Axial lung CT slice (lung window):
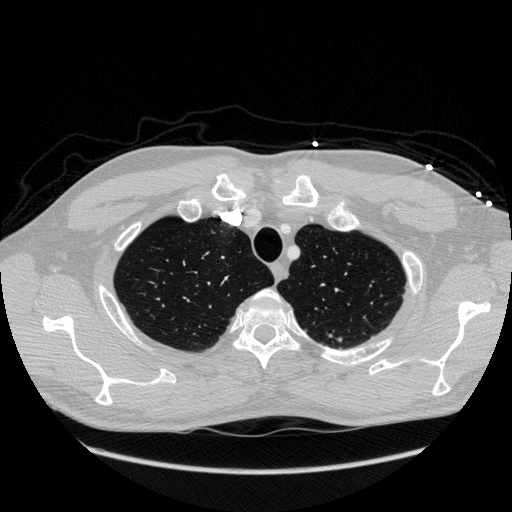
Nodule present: yes
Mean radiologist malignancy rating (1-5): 1